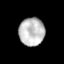
Tissue: prostate
Cell type: T cells
Senescence score: 0.293
Nuclear area (px): 707
Mean DAPI intensity: 189.215